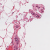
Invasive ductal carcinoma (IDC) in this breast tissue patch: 0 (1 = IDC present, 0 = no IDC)